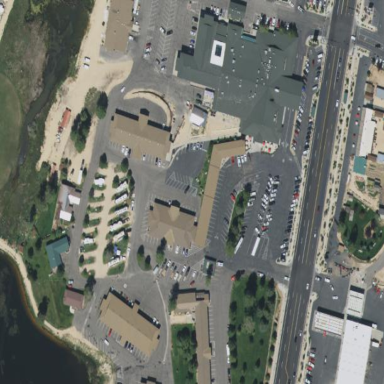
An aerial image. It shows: Hotel building.